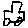
Label: car